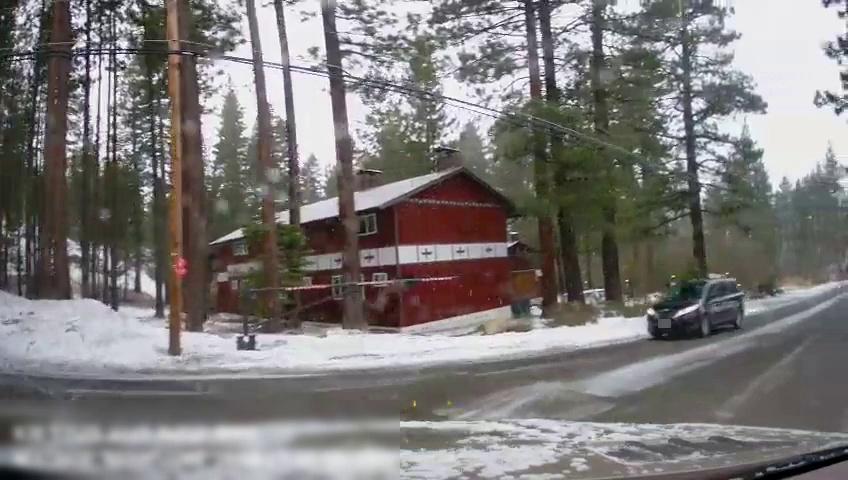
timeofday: Day
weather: Snowy
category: Drivable Space
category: Vehicles | SUV